Field crop: tomato
Growth stage: 1
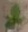
Species: solanum